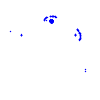
Particle: kaon